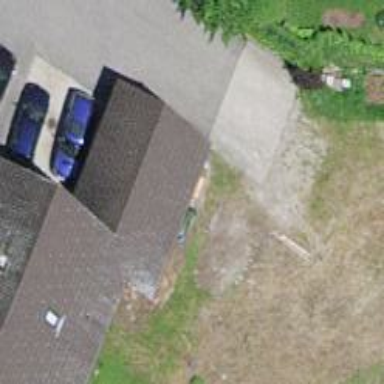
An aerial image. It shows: Garage building.